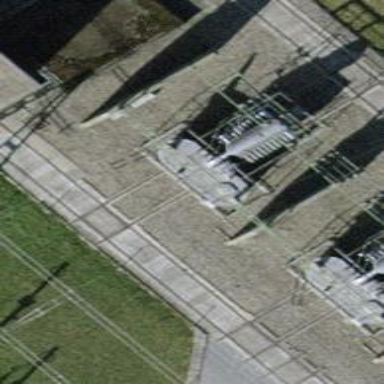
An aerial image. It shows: Transformer.